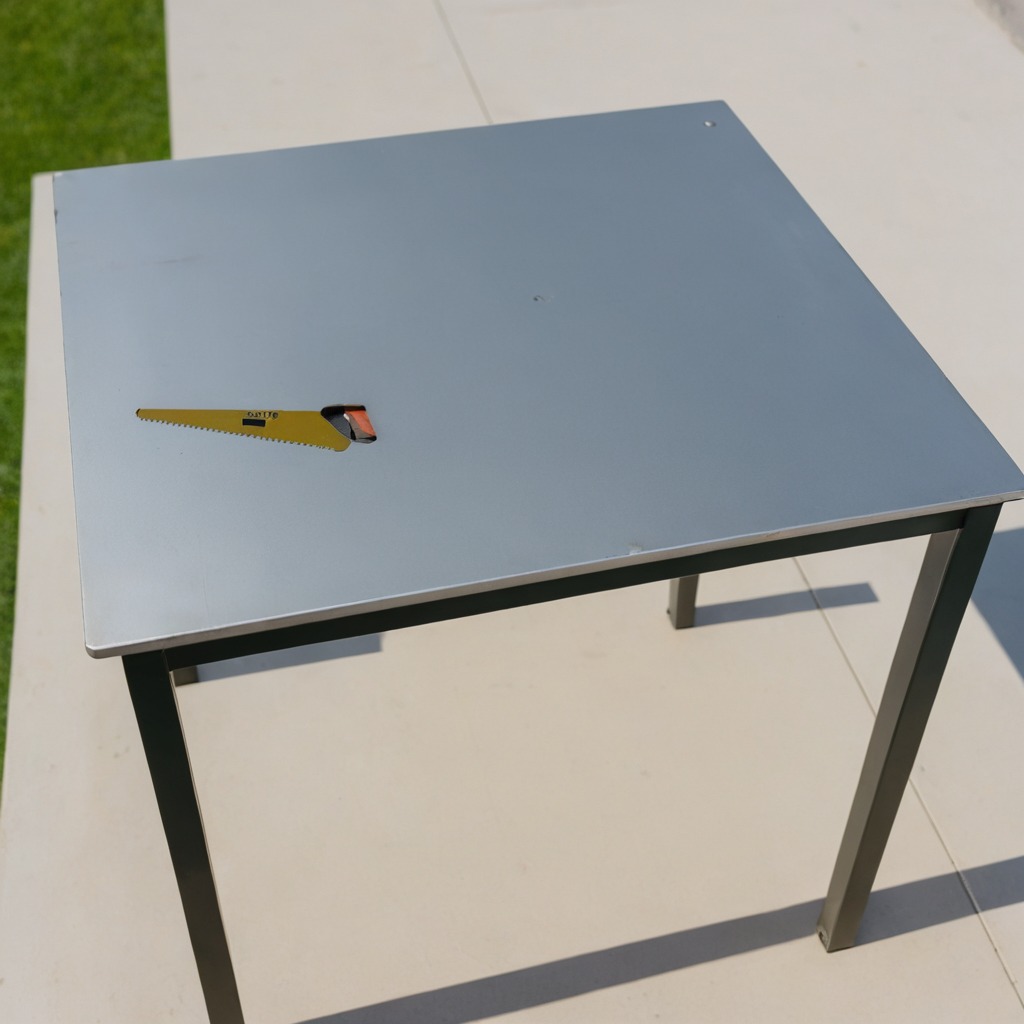
A handheld metal saw is lying on a clean utility table in a temporary outdoor tool station.